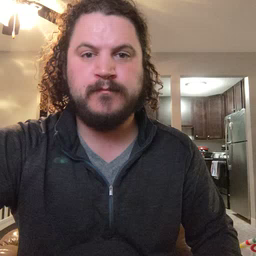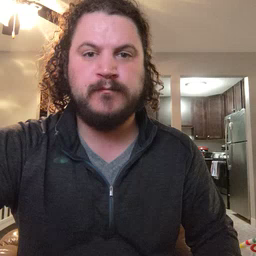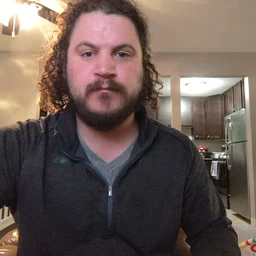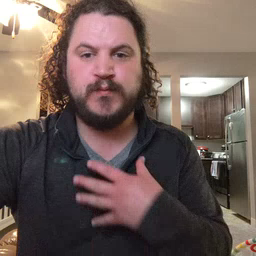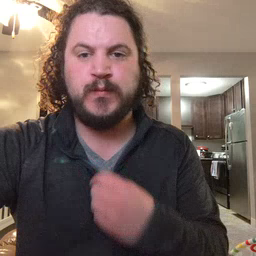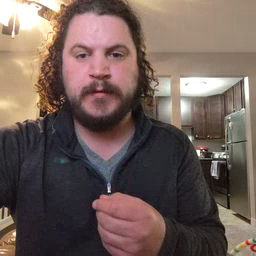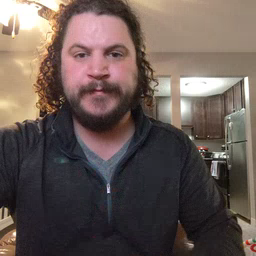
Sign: white